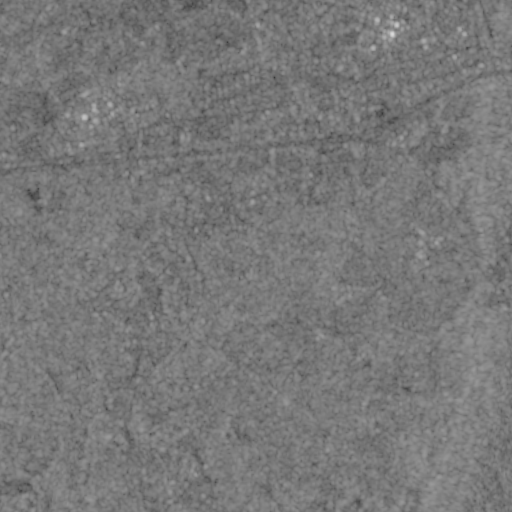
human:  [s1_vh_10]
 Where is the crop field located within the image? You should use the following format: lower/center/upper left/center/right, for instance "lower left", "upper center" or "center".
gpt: The crop field is located in the upper of the image.
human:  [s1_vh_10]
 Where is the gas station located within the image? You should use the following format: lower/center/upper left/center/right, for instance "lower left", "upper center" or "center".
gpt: The gas station is located in the upper right of the image.
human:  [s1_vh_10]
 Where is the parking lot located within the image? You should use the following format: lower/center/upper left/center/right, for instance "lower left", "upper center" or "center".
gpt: The parking lot is located in the upper right of the image.
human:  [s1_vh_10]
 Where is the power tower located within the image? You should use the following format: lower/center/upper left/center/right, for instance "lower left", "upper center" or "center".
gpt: The power tower is located in the lower left of the image.
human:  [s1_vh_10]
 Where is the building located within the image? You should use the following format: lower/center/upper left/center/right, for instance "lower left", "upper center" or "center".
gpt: The building is located in the upper right of the image.
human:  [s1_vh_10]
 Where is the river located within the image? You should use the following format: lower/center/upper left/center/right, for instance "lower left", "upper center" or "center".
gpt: The river is located in the left of the image.
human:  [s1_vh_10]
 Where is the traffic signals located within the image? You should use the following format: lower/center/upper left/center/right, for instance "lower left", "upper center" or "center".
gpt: The traffic signals is located in the upper right of the image.
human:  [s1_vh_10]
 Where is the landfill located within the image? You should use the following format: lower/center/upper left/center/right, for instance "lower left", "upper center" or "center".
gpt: There is no landfill in the image.

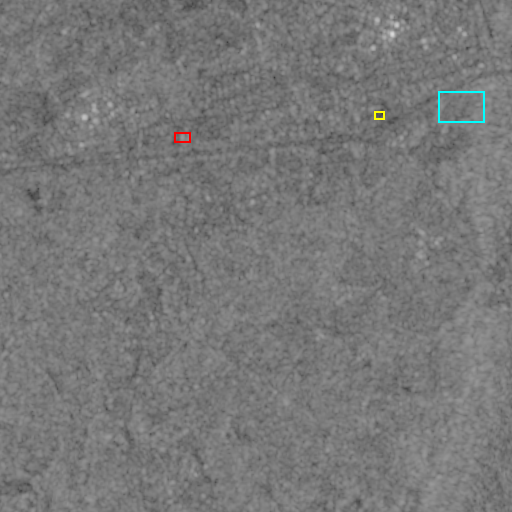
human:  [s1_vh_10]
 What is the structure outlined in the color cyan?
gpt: The structure outlined in cyan is a crop field.
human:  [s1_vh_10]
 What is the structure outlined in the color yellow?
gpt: The structure outlined in yellow is a parking lot.
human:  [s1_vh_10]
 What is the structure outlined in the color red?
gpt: The structure outlined in red is a building.
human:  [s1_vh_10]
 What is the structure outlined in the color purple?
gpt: There is no purple outline.